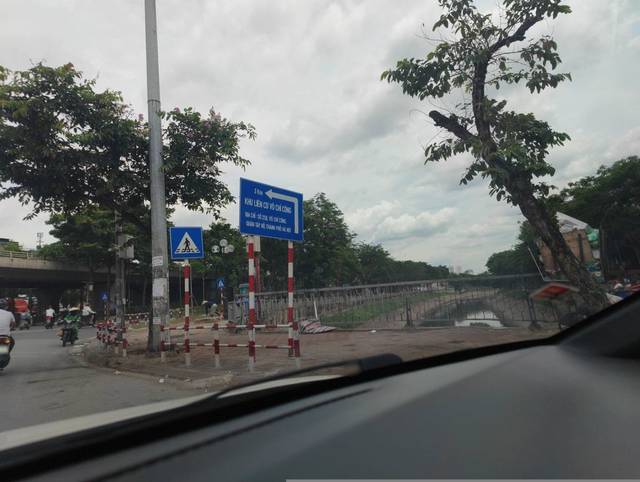
Region: Vietnam
Coordinates: 21.046, 105.805